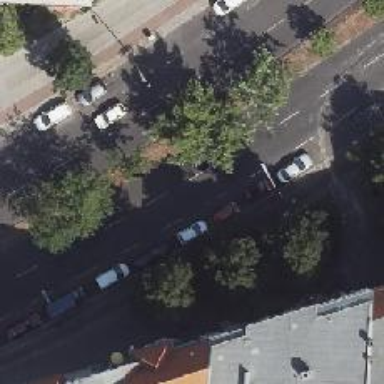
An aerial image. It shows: Secondary road with asphalt surface that has cycle track on the right. It is dual carriageway with lane for parking on the right side.